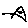
Label: triangle